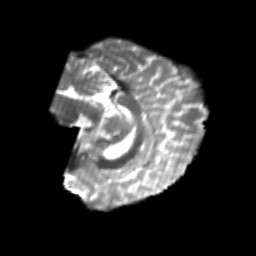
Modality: T2w
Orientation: sagittal
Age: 21
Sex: female
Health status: healthy
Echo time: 0.074 s